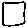
Label: square